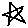
Label: star